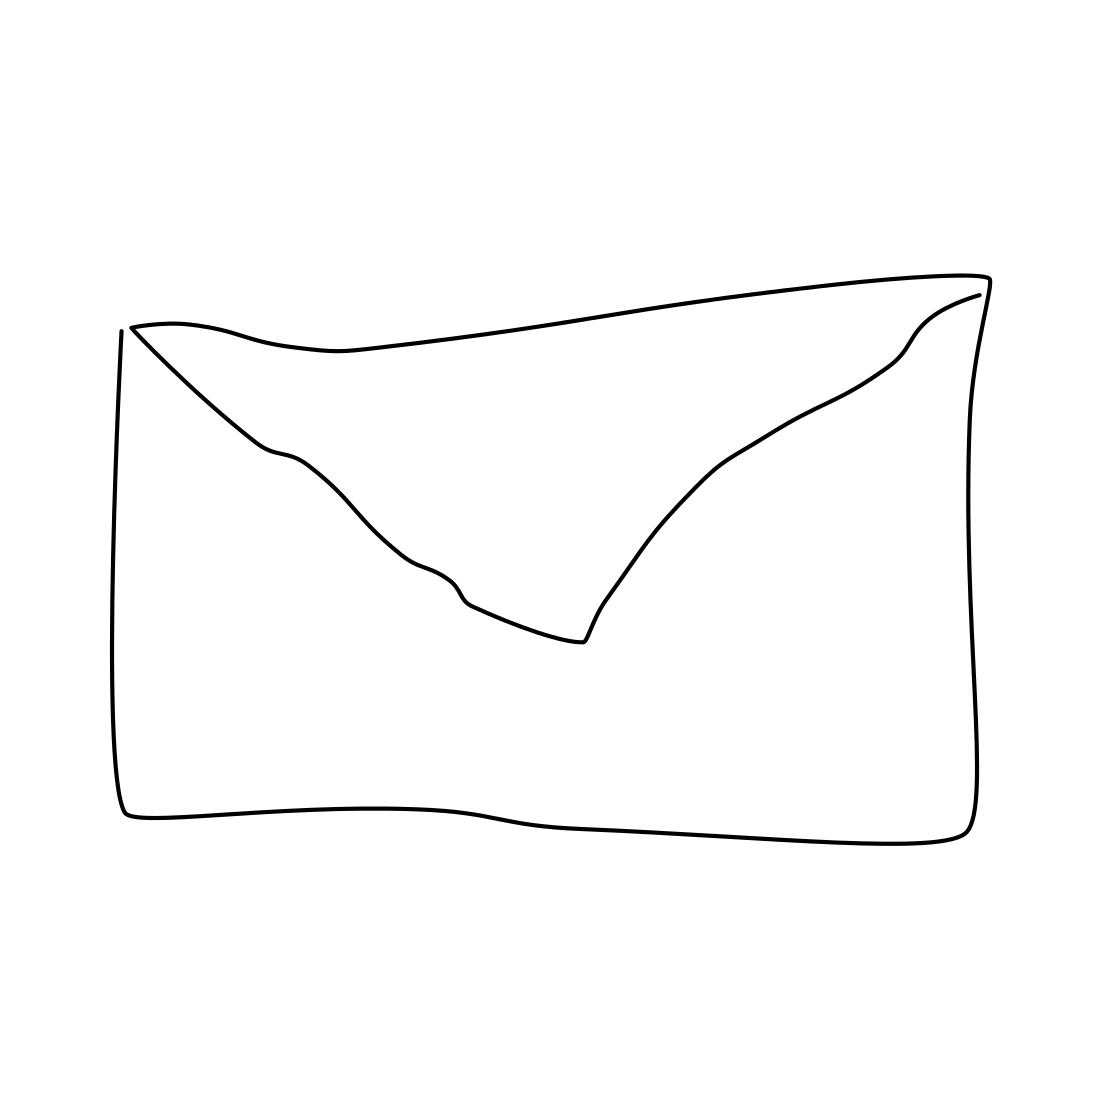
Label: envelope